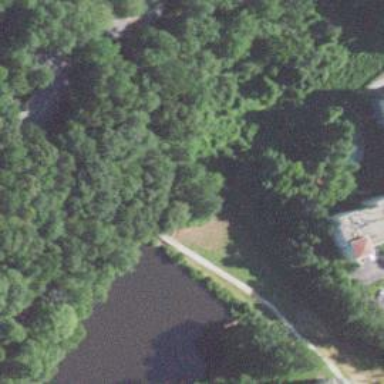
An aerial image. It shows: Footway bridge.